Field crop: maize
Growth stage: 2
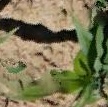
Species: maize